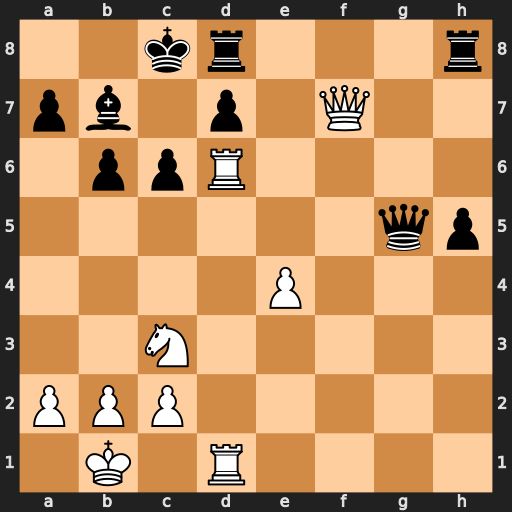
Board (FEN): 2kr3r/pb1p1Q2/1ppR4/6qp/4P3/2N5/PPP5/1K1R4
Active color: w
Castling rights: -
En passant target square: -
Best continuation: Rxd7 Rxd7 Rxd7